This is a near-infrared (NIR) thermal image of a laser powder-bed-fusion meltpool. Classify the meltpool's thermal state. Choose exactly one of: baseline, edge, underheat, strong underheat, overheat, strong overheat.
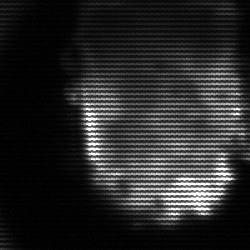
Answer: baseline